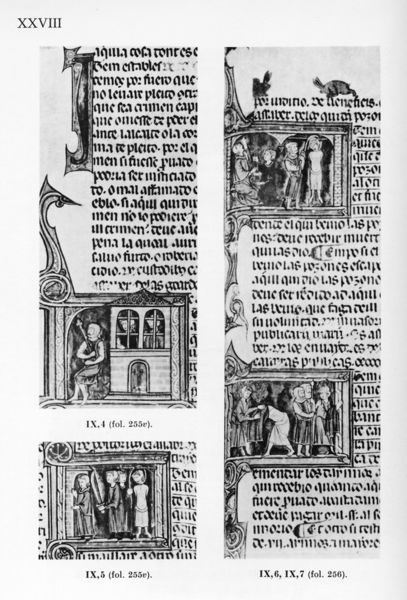
Titel: Vidal Mayor
Künstler: Vidal de Canellas
Schlagwörter: weiß, schwarz, zeichnung, haus, bibel, geschichte, mensch, person, hase, schrift, spalten, figuren, verzierung, foto, fotografie, buch, druck, initialen, schwarz weiß, seite, schwert, buchseite, fotographie, szenen, handschrift, abbildung, abbildungen, miniaturen, latein, buchmalerei, althochdeutsch, liber, illuminationen, ligaturen